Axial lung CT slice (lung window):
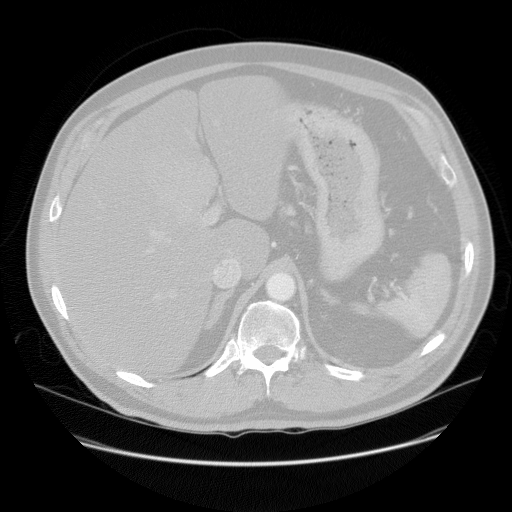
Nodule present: no